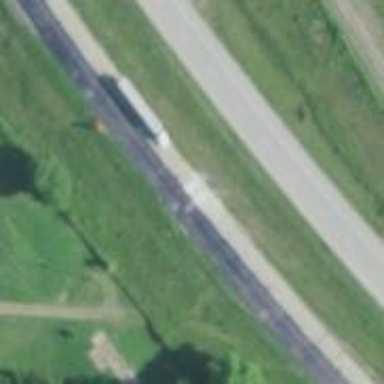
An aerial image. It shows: Asphalt motorway.